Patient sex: M
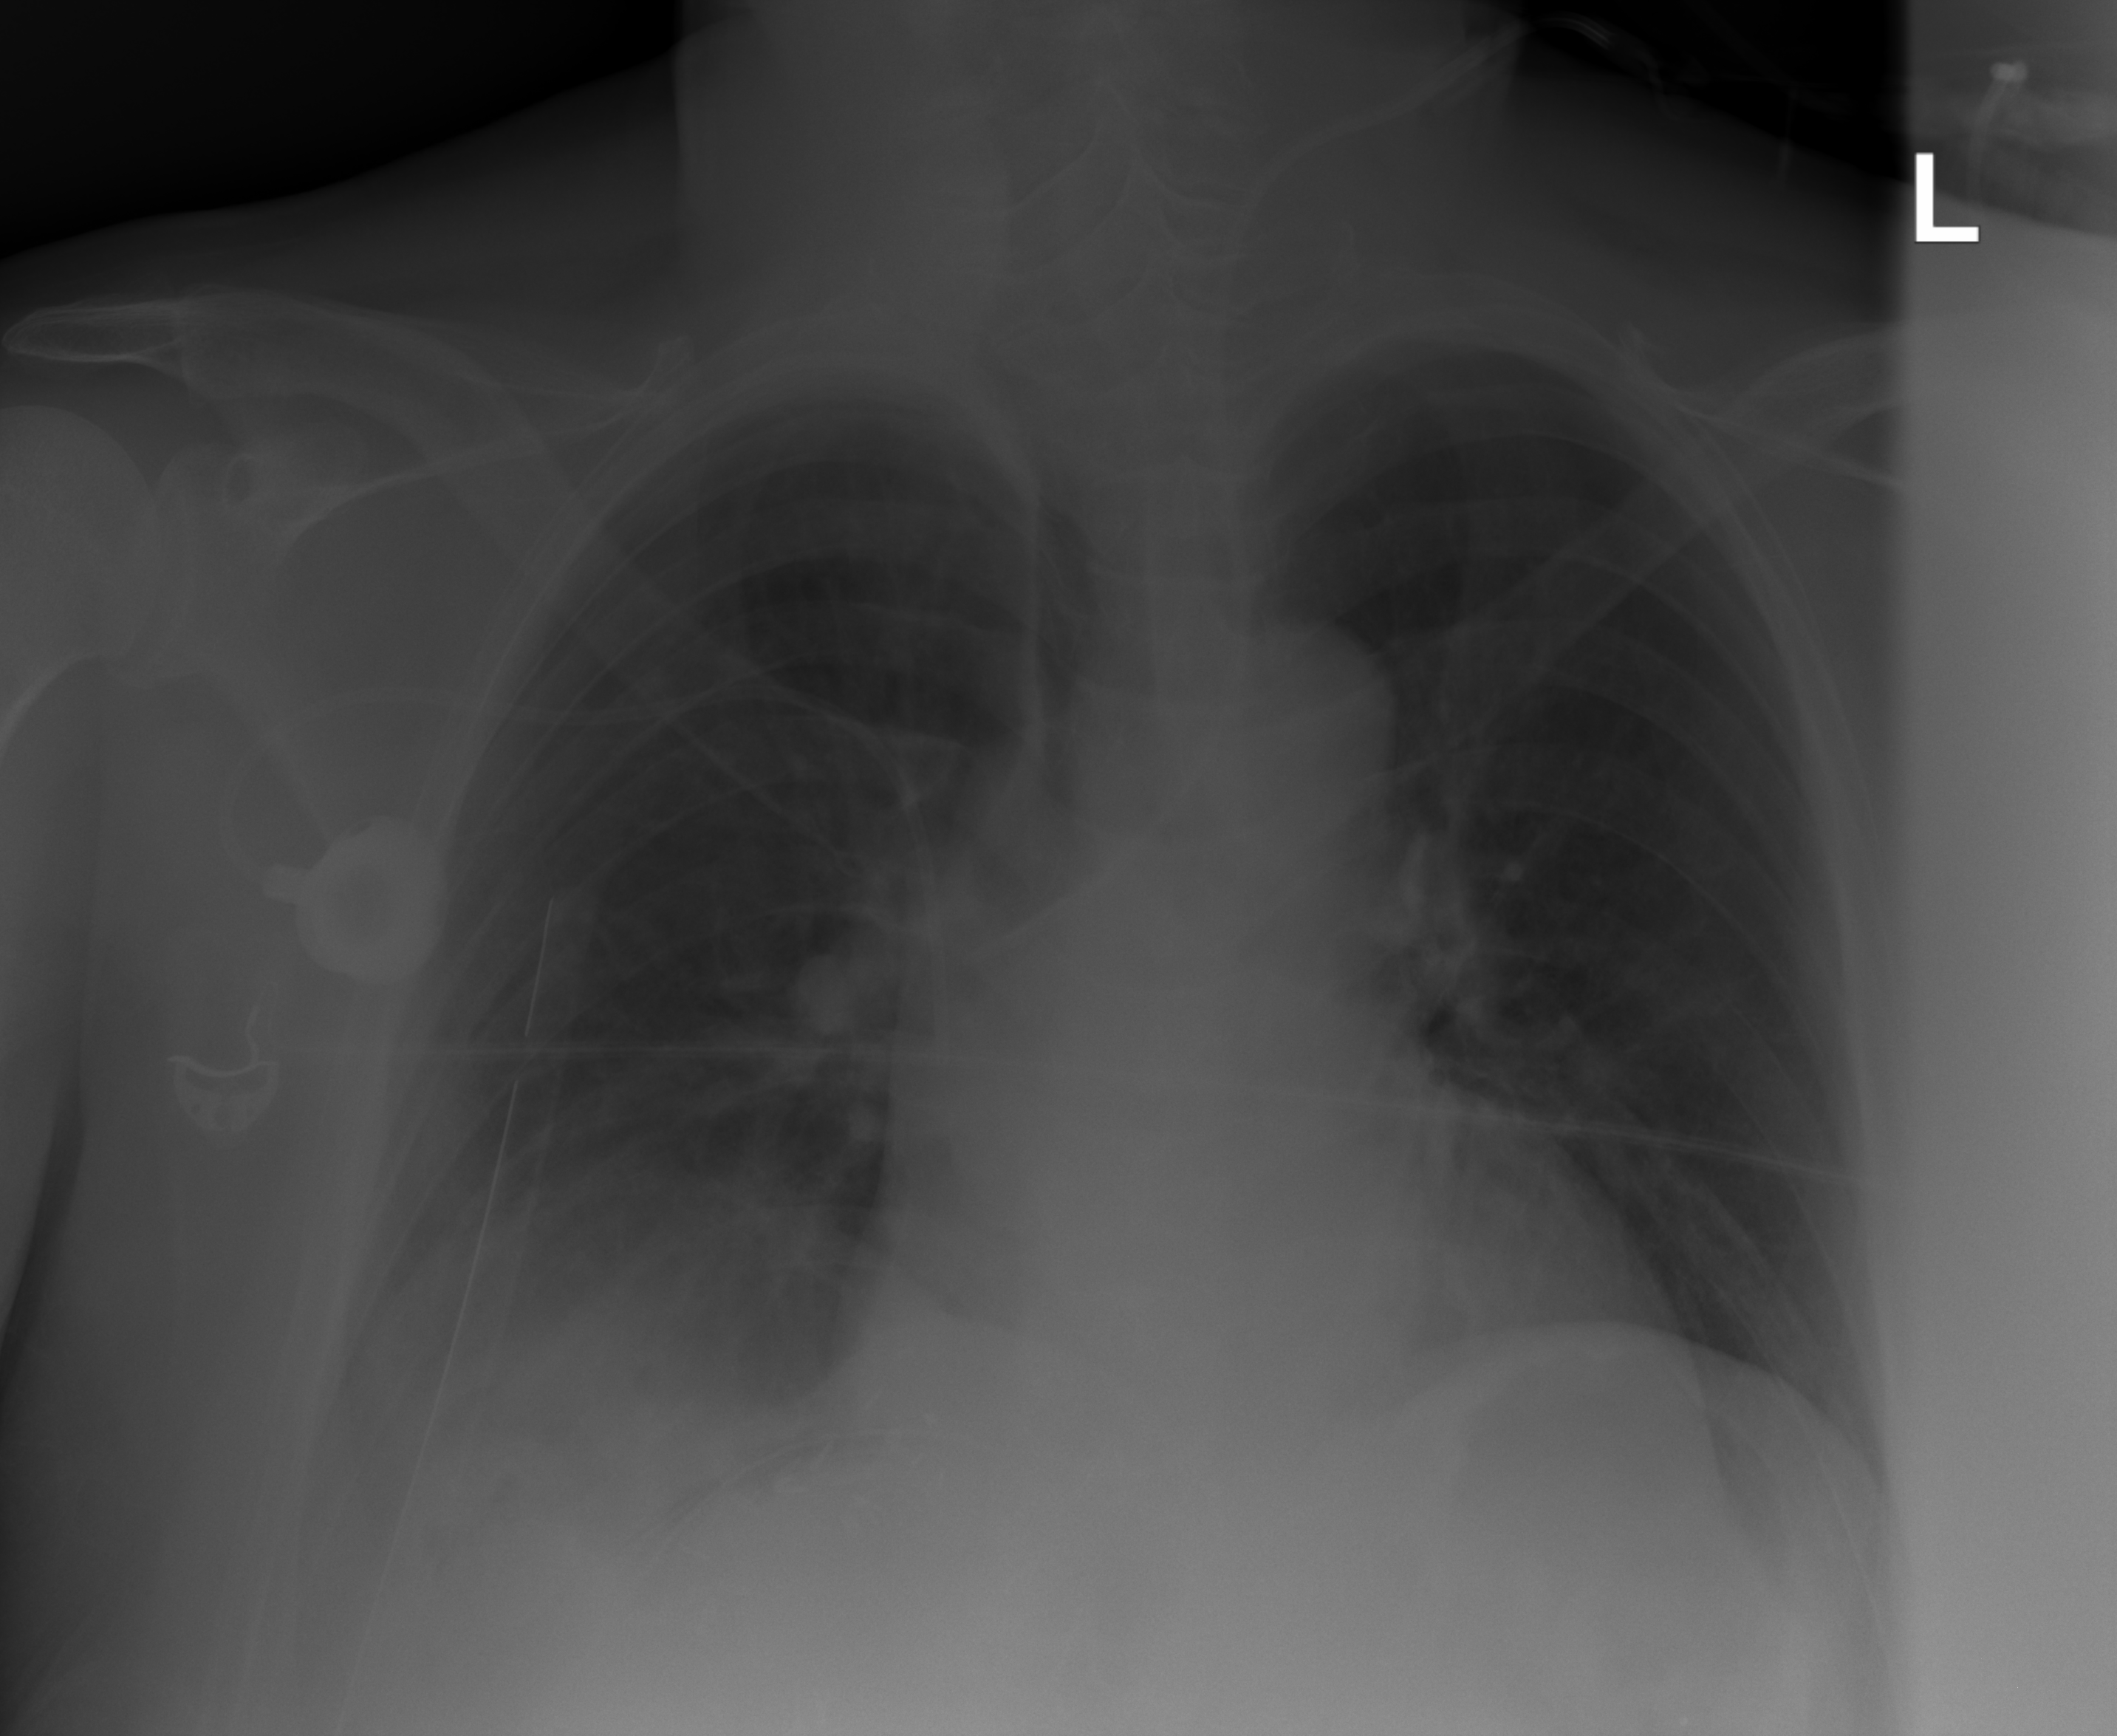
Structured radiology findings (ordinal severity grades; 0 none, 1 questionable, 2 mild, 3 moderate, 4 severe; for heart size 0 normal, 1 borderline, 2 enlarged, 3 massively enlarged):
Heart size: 1
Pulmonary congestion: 1
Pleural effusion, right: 2
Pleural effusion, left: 0
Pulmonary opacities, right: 0
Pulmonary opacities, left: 0
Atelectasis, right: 2
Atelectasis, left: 0